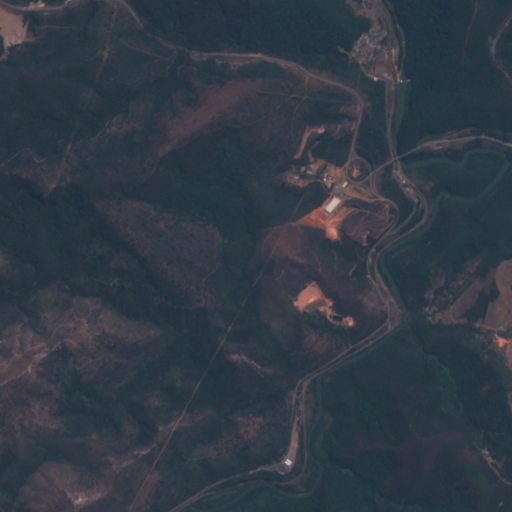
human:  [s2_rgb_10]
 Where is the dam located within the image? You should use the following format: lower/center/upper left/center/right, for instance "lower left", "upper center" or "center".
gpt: The dam is located in the upper right of the image.
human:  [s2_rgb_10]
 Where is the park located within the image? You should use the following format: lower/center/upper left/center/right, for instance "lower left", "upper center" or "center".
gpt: The park is located in the upper right of the image.
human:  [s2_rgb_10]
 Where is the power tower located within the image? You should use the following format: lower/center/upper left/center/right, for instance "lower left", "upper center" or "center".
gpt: The power tower is located in the upper left of the image.
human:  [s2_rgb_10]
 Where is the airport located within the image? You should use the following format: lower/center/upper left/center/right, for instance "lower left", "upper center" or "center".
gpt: There is no airport in the image.